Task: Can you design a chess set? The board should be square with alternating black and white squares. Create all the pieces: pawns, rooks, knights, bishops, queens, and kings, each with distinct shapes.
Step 2610:
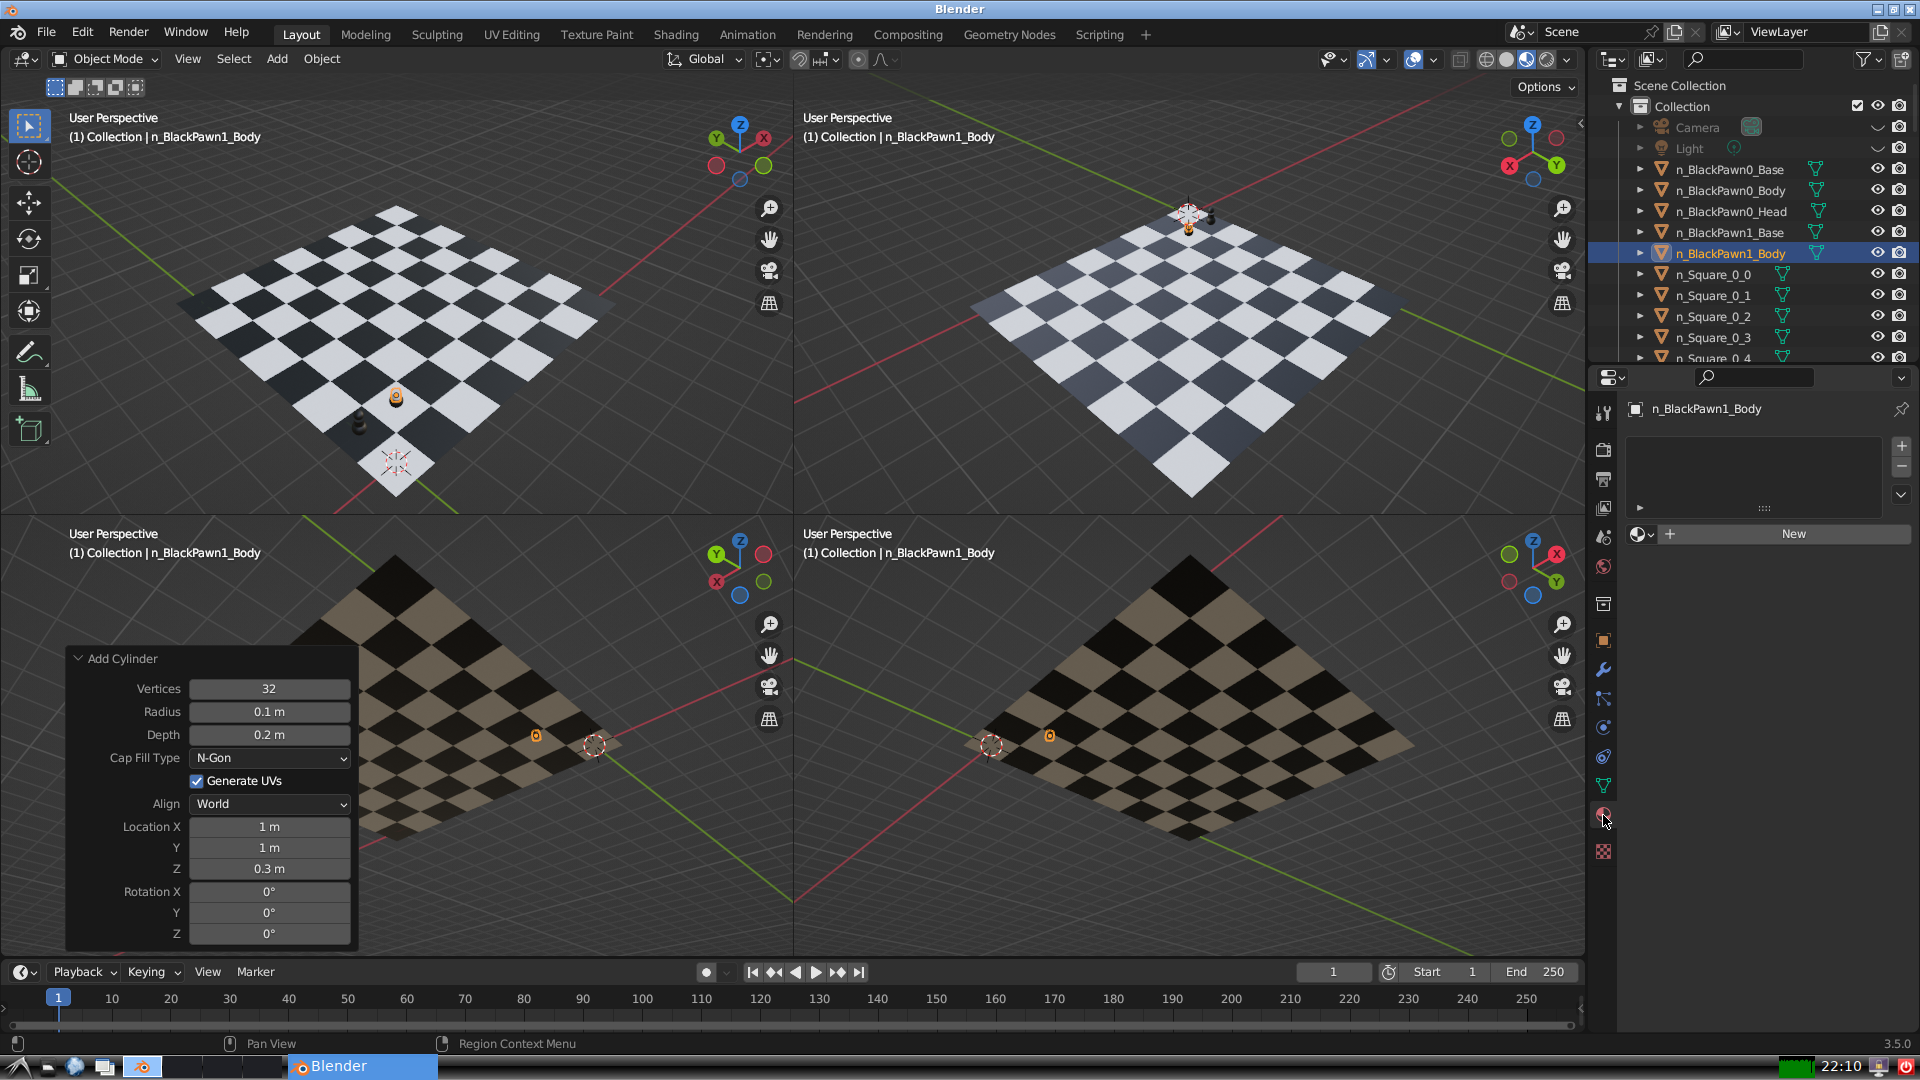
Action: {"mouse_move": [1636, 534]}